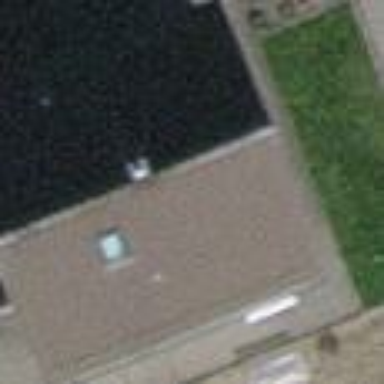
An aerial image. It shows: Detached building with gabled roof.